Brain MRI, t2w sequence, axial 2D slice.
Patient: age 44, sex F, weight 95 kg, height 1.95 m
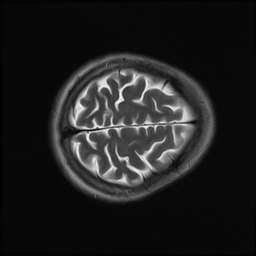